This is a demodulated (Hilbert-envelope) spectrum computed from a bearing vibration snapshot; the dashed markers indicate where each bearing fault type would appear (BPFO, BPFI, BSF, FTF). Based on the visible evidence, which condition applies: normal, inner_race, outer_race, ball?
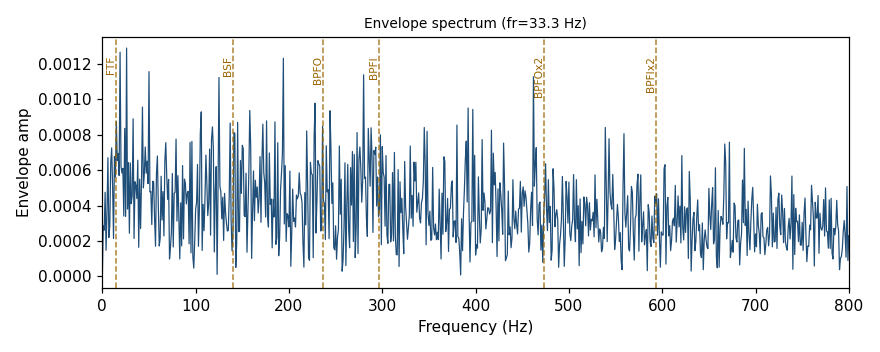
Answer: normal